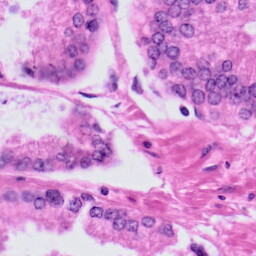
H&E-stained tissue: Prostate